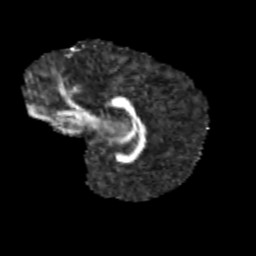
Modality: FA
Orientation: sagittal
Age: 9
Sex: female
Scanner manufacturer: siemens
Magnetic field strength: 3 T
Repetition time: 3.8 s
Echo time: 0.07 s